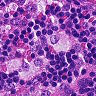
Metastatic tissue present: no